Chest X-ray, PA view. Patient: 20 years old, sex M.
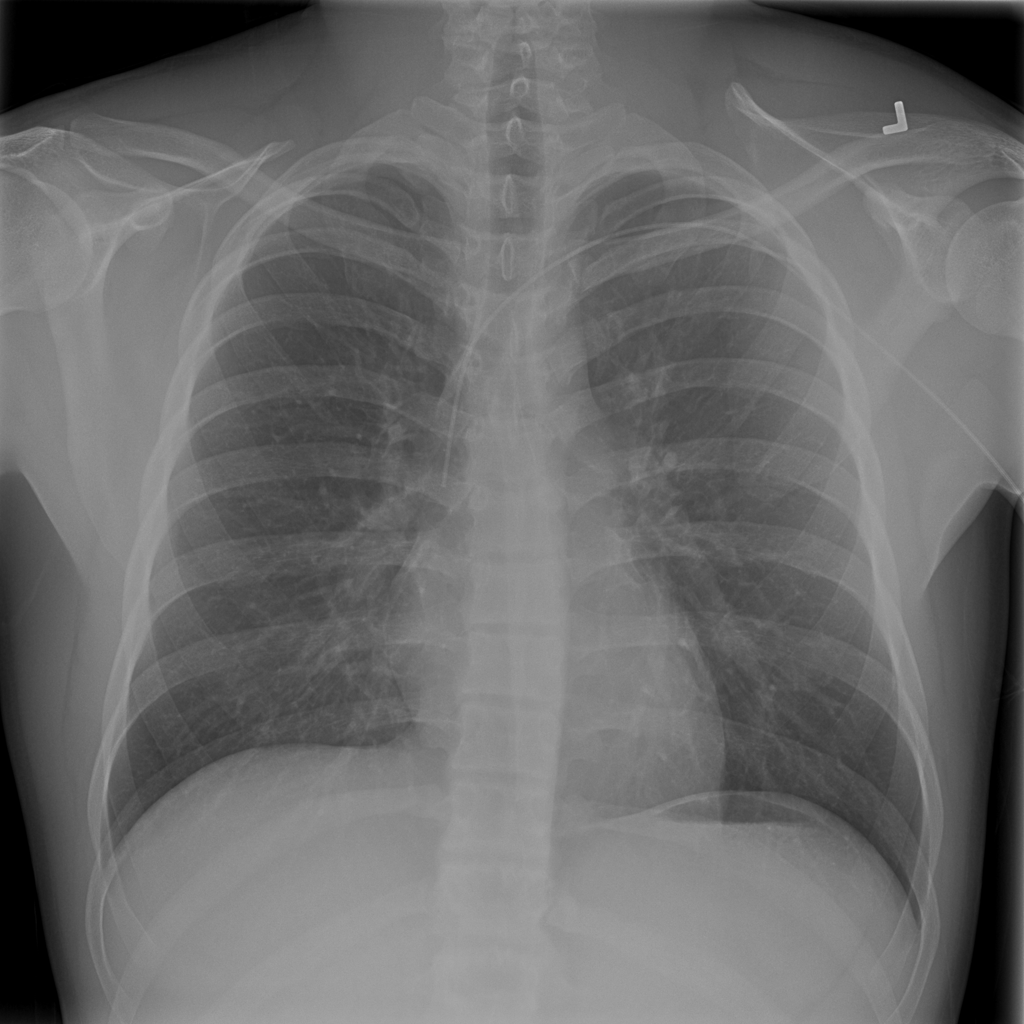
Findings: No Finding